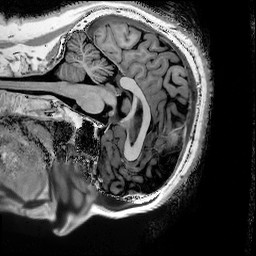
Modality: T1w
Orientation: sagittal
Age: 53
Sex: male
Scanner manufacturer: siemens
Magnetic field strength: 3 T
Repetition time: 5 s
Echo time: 0.00298 s